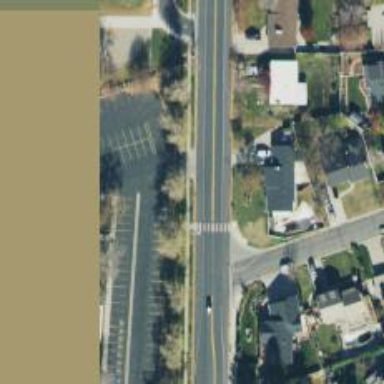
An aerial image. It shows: Uncontrolled road crossing.